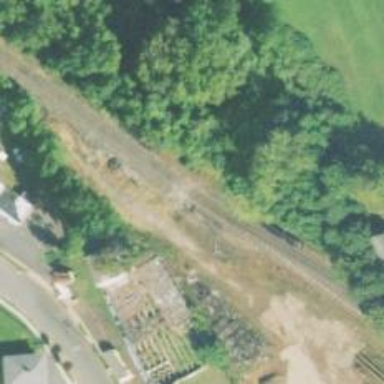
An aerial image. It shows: Railway track.